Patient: sex F, age 54
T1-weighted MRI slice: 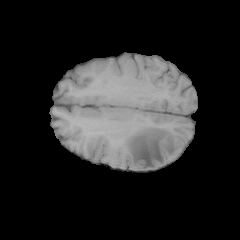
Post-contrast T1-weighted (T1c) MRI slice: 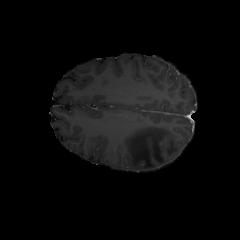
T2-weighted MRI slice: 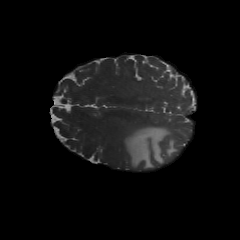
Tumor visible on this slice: yes
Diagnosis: Glioblastoma, IDH-wildtype
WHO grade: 4